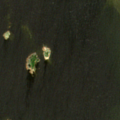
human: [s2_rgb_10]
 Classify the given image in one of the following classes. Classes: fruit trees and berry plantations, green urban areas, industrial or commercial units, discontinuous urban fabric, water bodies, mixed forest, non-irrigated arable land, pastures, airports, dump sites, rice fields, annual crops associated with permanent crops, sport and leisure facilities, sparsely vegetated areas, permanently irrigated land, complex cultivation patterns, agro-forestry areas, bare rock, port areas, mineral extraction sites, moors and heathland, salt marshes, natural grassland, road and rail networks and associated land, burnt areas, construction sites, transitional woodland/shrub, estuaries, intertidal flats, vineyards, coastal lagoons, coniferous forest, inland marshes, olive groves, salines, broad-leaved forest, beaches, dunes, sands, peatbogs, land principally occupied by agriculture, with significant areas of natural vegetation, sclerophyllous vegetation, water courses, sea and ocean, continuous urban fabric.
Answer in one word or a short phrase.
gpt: sea and ocean